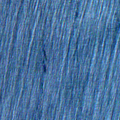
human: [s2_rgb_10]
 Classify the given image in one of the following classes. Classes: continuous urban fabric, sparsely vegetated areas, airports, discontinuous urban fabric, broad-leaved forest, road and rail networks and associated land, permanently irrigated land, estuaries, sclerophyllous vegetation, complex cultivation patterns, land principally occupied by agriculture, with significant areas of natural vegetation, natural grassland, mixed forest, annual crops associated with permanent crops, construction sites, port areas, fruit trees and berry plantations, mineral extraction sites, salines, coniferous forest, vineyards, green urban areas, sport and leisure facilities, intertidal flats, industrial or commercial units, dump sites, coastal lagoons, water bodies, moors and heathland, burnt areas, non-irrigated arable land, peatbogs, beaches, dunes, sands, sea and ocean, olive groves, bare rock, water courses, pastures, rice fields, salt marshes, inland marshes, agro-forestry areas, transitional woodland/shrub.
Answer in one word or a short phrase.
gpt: continuous urban fabric